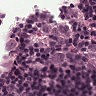
Metastatic tissue present: yes